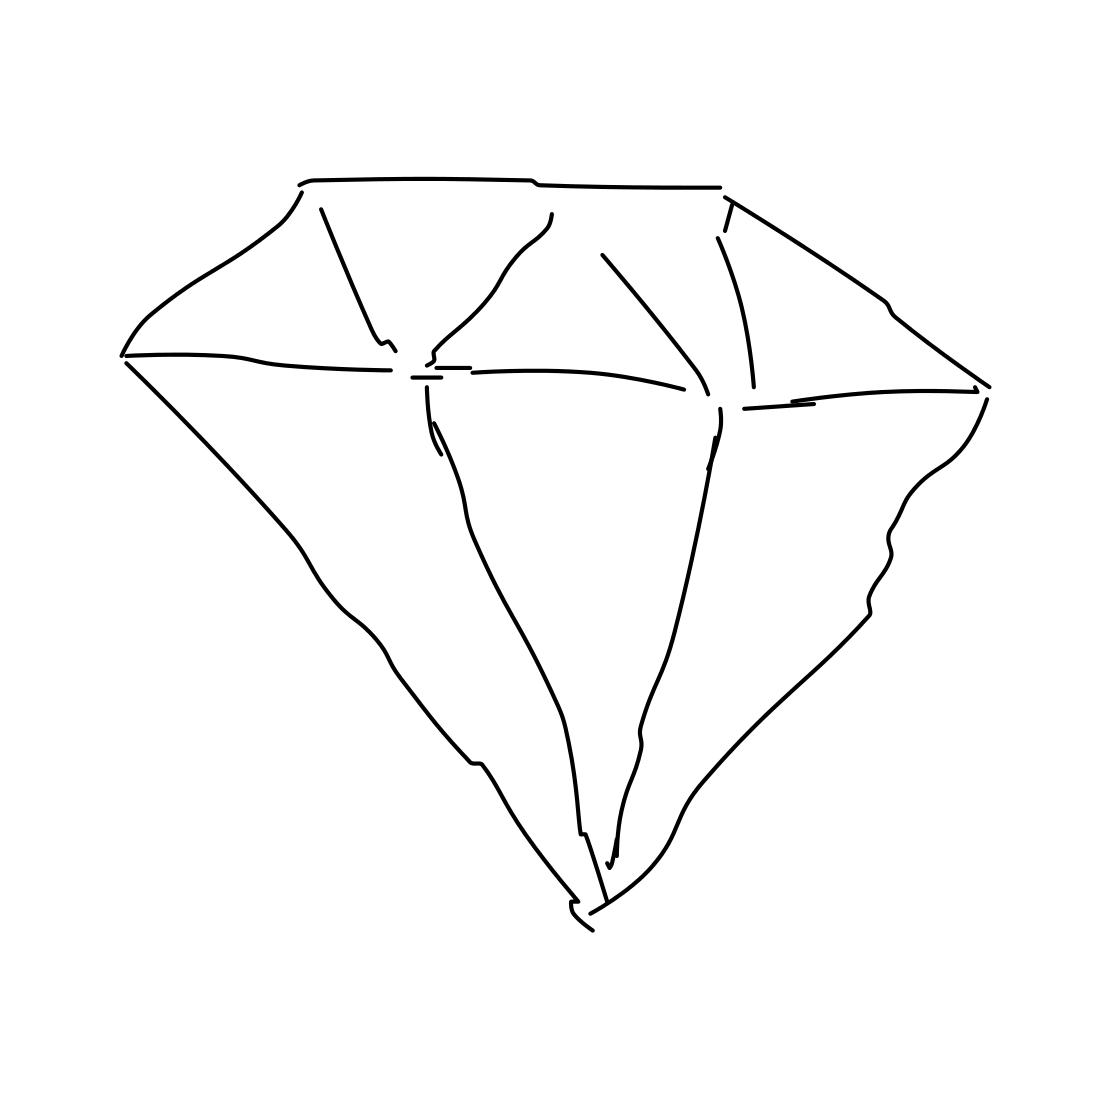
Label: diamond